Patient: sex F, age 33
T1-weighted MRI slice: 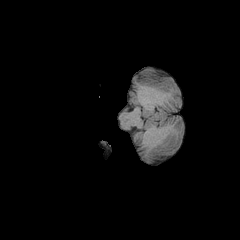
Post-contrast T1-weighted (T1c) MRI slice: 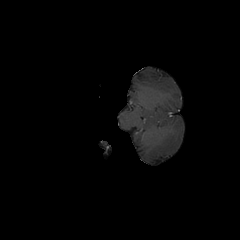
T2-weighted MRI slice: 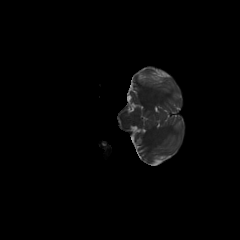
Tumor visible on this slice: no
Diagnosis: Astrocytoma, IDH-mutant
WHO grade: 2